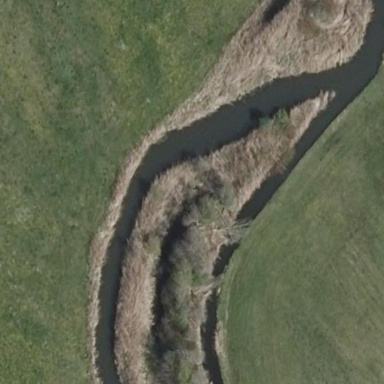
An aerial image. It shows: Oxbow water feature in nature.